Interaction volume radius: 5 \u00c5
Interaction volume height: 20 \u00c5
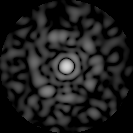
Disorder parameter: 0.8419